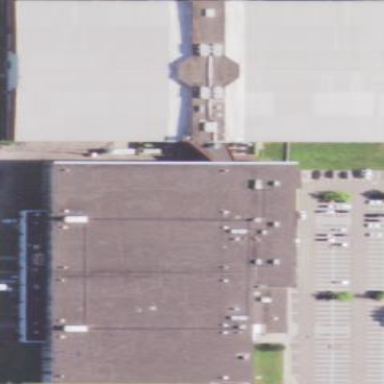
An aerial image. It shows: Skating sports center building with leisure land.